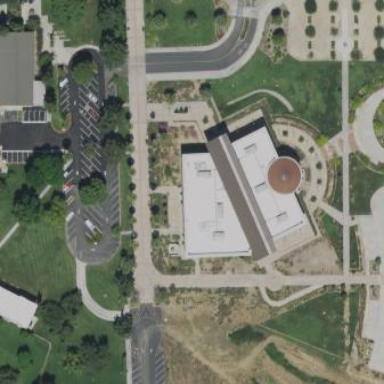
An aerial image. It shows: School building.